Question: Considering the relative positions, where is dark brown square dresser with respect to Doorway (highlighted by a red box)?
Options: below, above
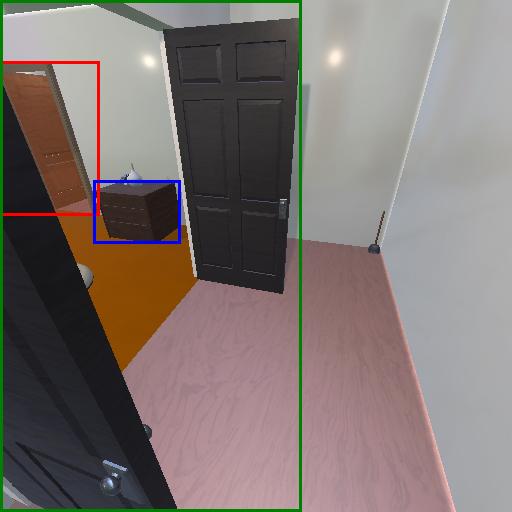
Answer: below